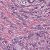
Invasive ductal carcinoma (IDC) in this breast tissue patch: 1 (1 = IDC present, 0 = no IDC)